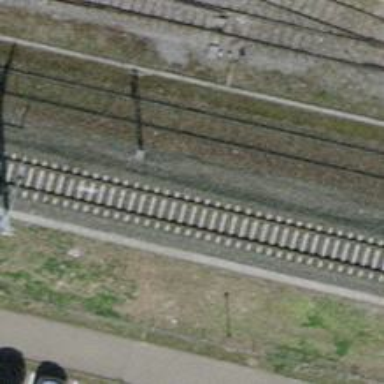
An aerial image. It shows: Railway signal.